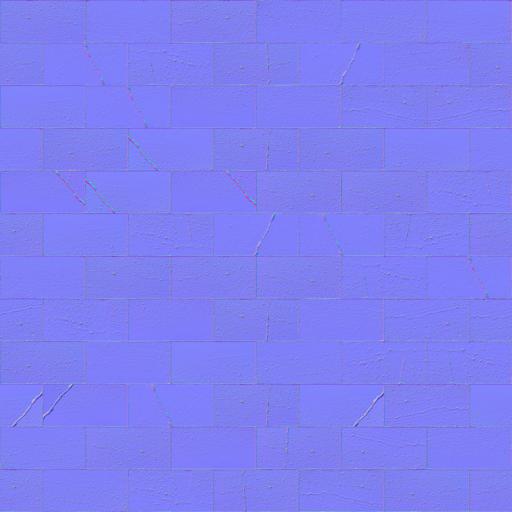
paving stones